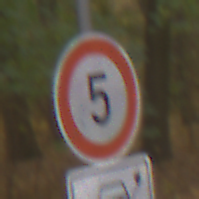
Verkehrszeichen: Geschwindigkeit5
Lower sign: HinweisDurchSinnbild22
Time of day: Midday
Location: Outdoor (Nature)
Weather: Overcast
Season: NotSpecified
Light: Natural